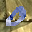
Label: 0